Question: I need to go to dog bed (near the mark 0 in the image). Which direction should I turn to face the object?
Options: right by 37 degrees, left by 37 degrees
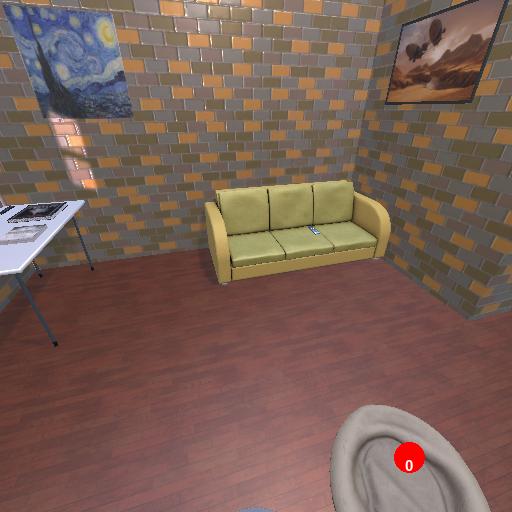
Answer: right by 37 degrees